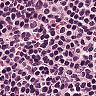
Metastatic tissue present: no